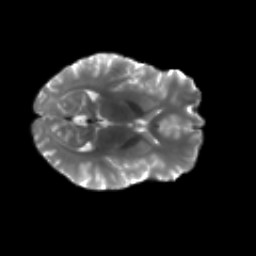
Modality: T2w
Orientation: axial
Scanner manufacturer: siemens
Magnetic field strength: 3 T
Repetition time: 4.16 s
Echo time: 0.0806 s